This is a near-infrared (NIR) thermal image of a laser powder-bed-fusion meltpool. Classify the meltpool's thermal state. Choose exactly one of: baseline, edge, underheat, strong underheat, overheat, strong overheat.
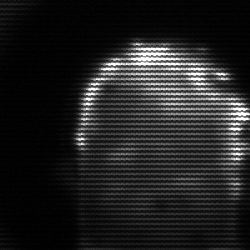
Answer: baseline